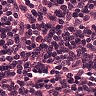
Metastatic tissue present: no